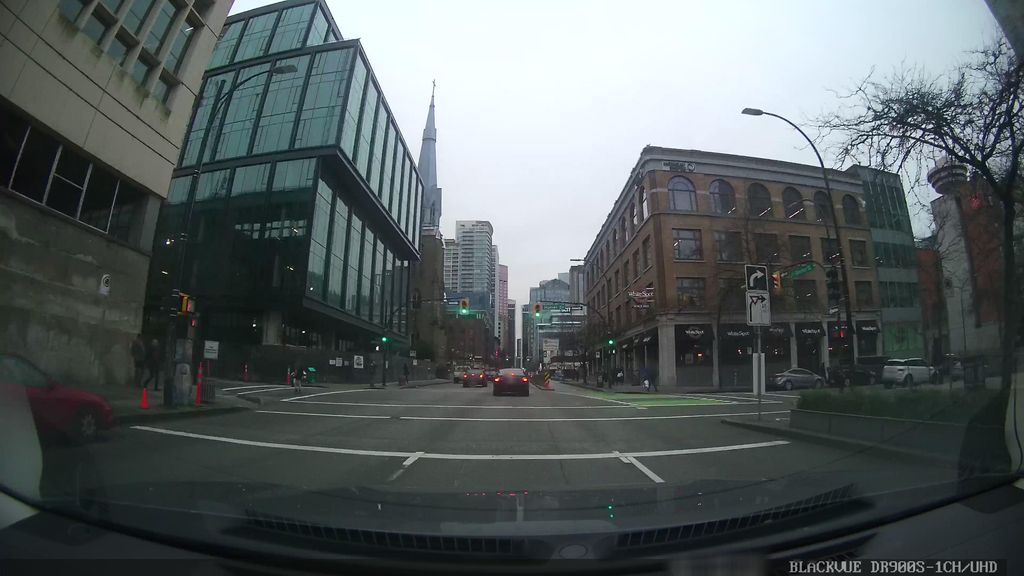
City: vancouver